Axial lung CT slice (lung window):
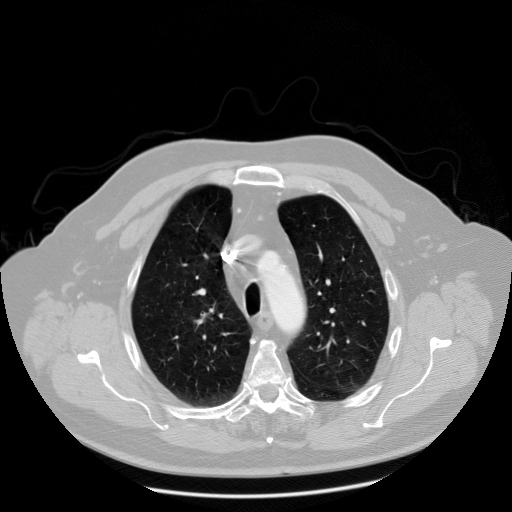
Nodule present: no